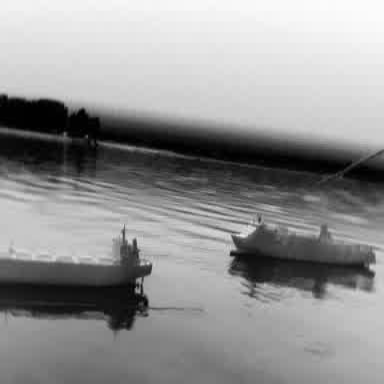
There is a liner in the infrared image.